Field crop: maize
Growth stage: 2
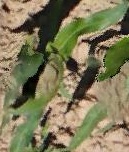
Species: maize